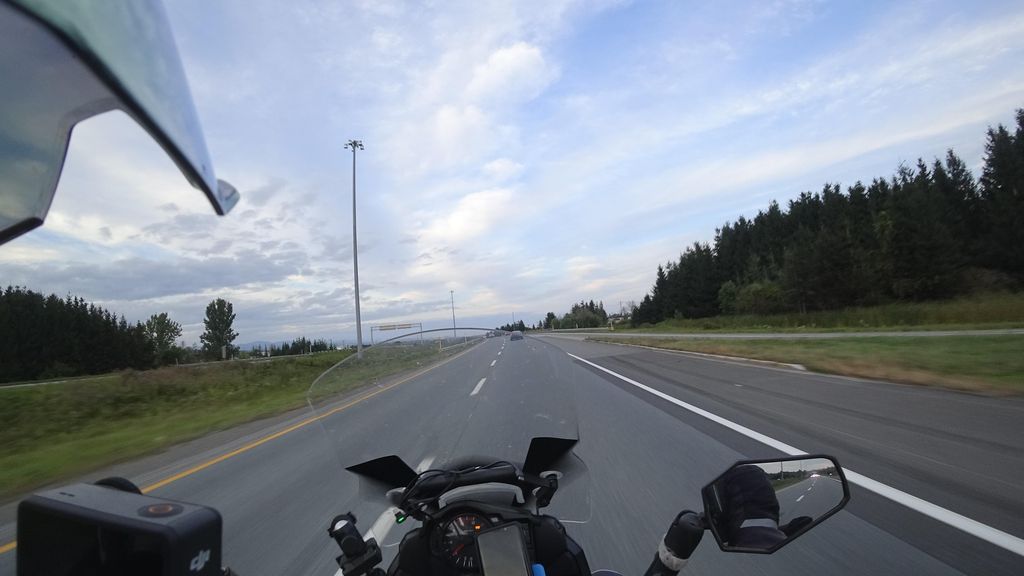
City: quebec_city